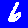
Digit: 6